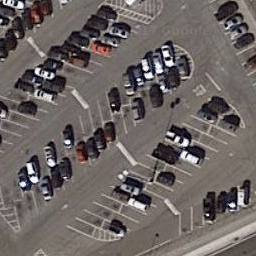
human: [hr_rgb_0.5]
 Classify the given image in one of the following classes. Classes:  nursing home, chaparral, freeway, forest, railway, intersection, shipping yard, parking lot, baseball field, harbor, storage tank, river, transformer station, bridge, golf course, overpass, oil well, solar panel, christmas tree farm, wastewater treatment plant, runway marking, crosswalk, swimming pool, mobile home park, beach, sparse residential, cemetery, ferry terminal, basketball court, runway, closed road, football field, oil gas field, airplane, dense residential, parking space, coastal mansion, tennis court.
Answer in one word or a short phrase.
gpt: parking lot